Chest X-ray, AP view. Patient: 58 years old, sex F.
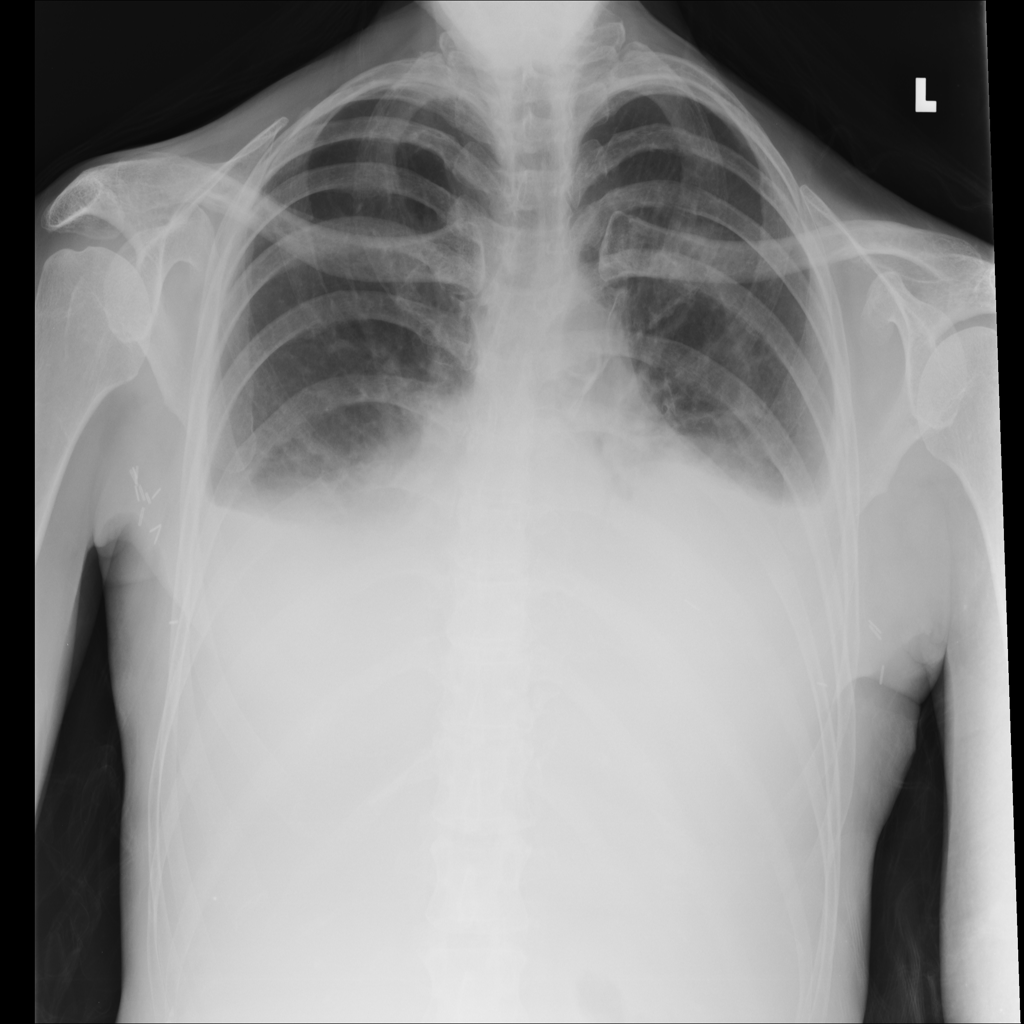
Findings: Consolidation, Effusion